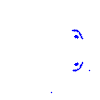
Particle: proton